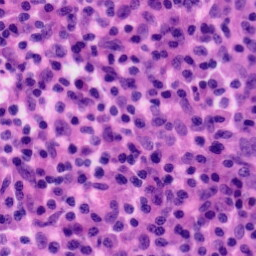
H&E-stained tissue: Tonsil